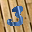
Label: 3